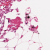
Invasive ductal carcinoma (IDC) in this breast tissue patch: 0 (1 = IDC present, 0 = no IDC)